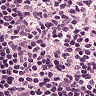
Metastatic tissue present: no